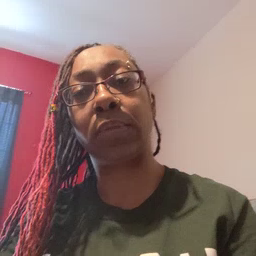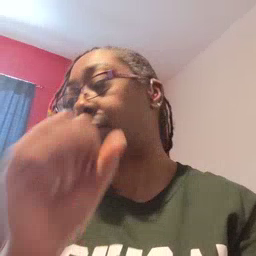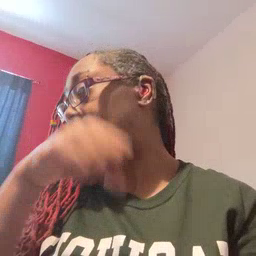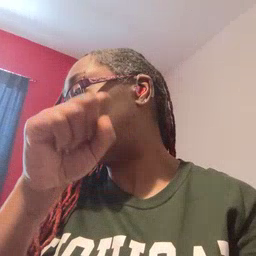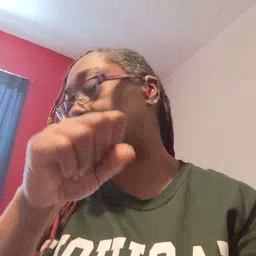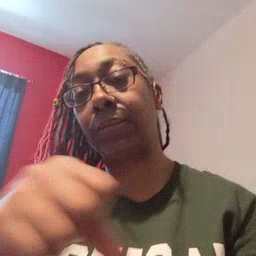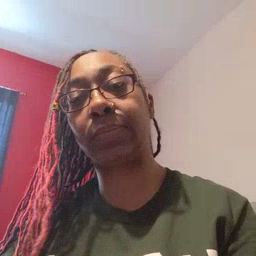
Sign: yes